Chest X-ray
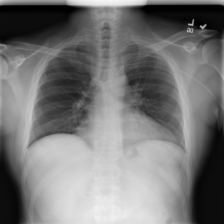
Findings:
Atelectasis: positive
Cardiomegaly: negative
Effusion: negative
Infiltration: negative
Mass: negative
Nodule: negative
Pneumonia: negative
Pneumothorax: negative
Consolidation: negative
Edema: negative
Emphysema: negative
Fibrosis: negative
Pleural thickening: negative
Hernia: negative